A spectrogram of one vibration snapshot from a rotating-machine test bench is shown (time on one axis, frequency on the other). What is the most likely rotor condition (normal, misalignment, unbalance, looseness)?
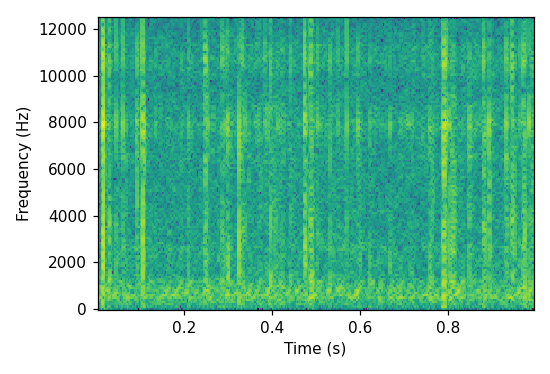
Answer: normal